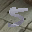
Label: 5